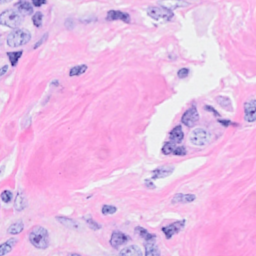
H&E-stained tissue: Breast